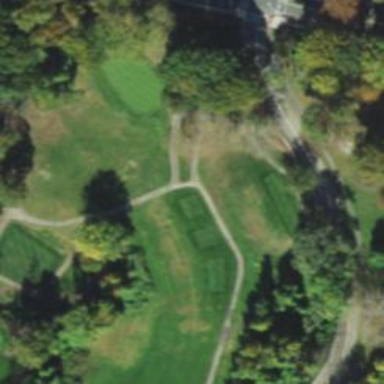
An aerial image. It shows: Path for both roads and golfers.